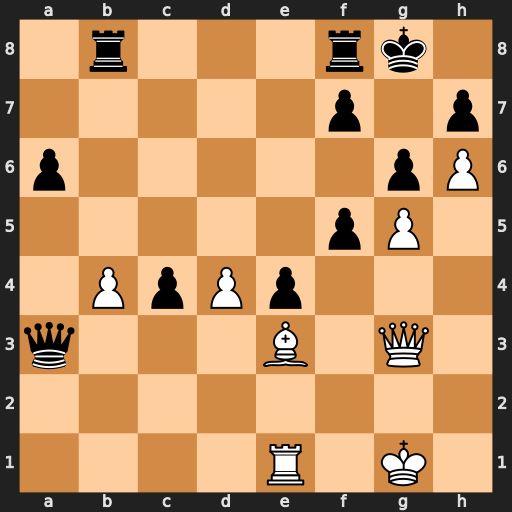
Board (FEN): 1r3rk1/5p1p/p5pP/5pP1/1PpPp3/q3B1Q1/8/4R1K1
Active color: w
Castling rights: -
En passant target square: -
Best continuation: Qe5 f6 Qc7 Rf7 Qxb8+